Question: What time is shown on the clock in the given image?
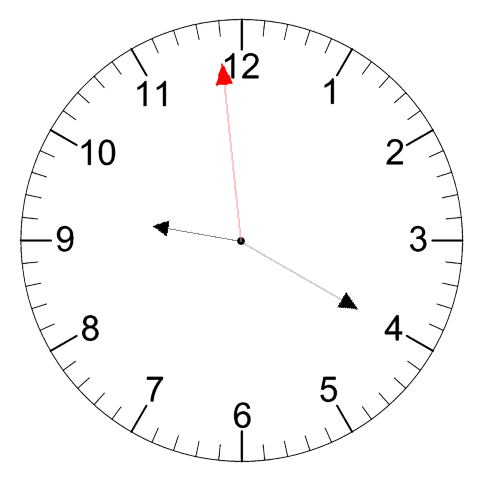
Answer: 09:19:59